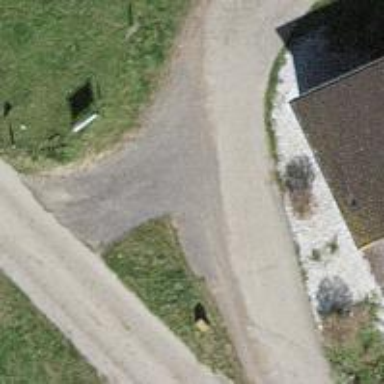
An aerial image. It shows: Driveway.